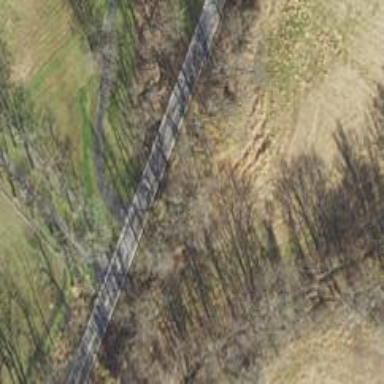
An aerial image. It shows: Tertiary road made of asphalt passing over slab bridge.